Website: walmart
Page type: customer-info-address
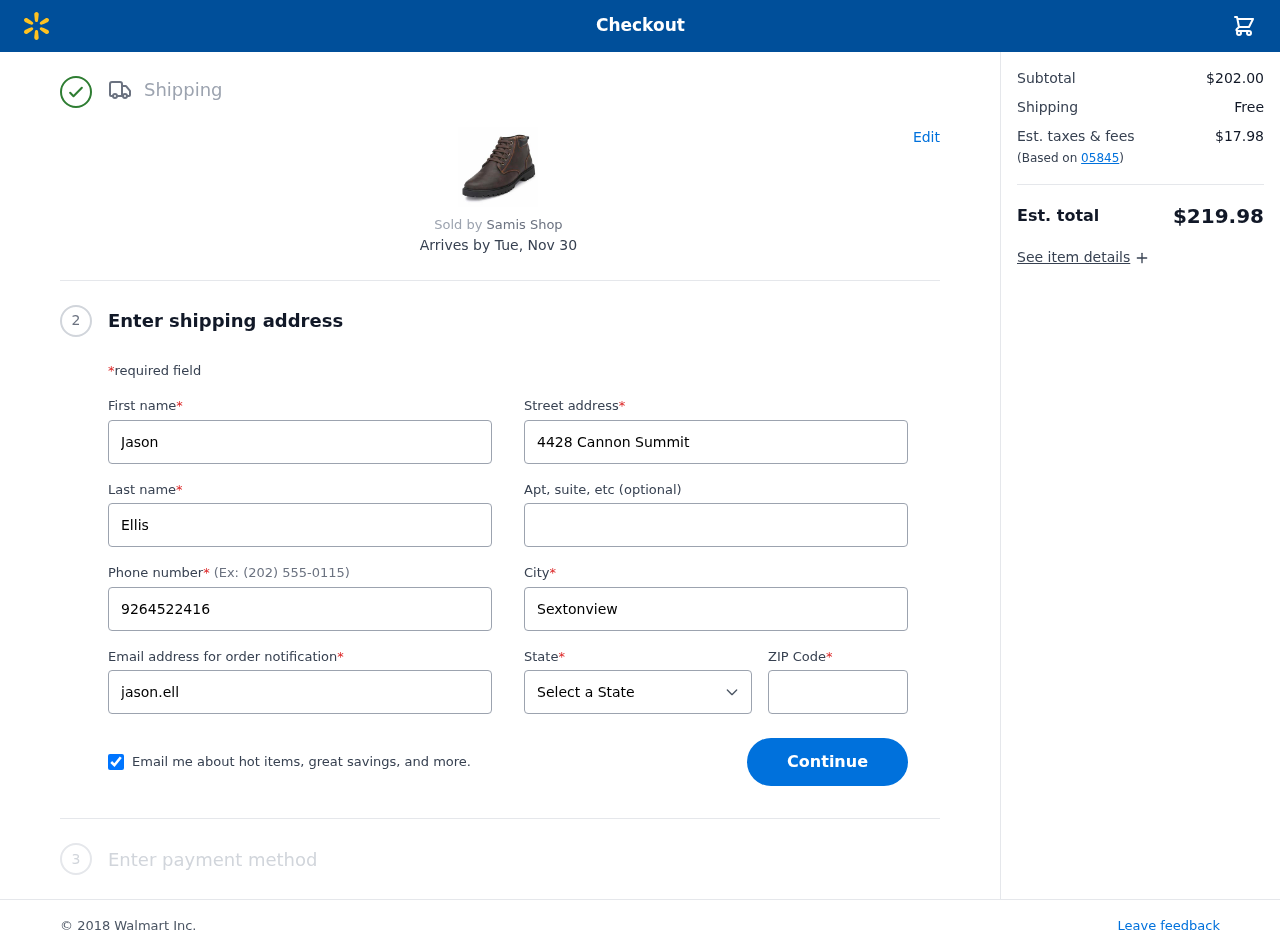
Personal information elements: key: PII_CITY
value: Sextonview
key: PII_EMAIL
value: jason.ellis@gmail.com
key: PII_FIRSTNAME
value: Jason
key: PII_LASTNAME
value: Ellis
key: PII_PHONE
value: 9264522416
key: PII_POSTCODE
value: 05845
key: PII_STATE
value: New Mexico
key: PII_STREET
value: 4428 Cannon Summit
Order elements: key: ORDER_DELIVERY_DATE
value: Tue, Nov 30
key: ORDER_SUBTOTAL
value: $202.00
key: ORDER_SHIPPING_COST
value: Free
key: ORDER_TAX
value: $17.98
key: ORDER_TOTAL
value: $219.98